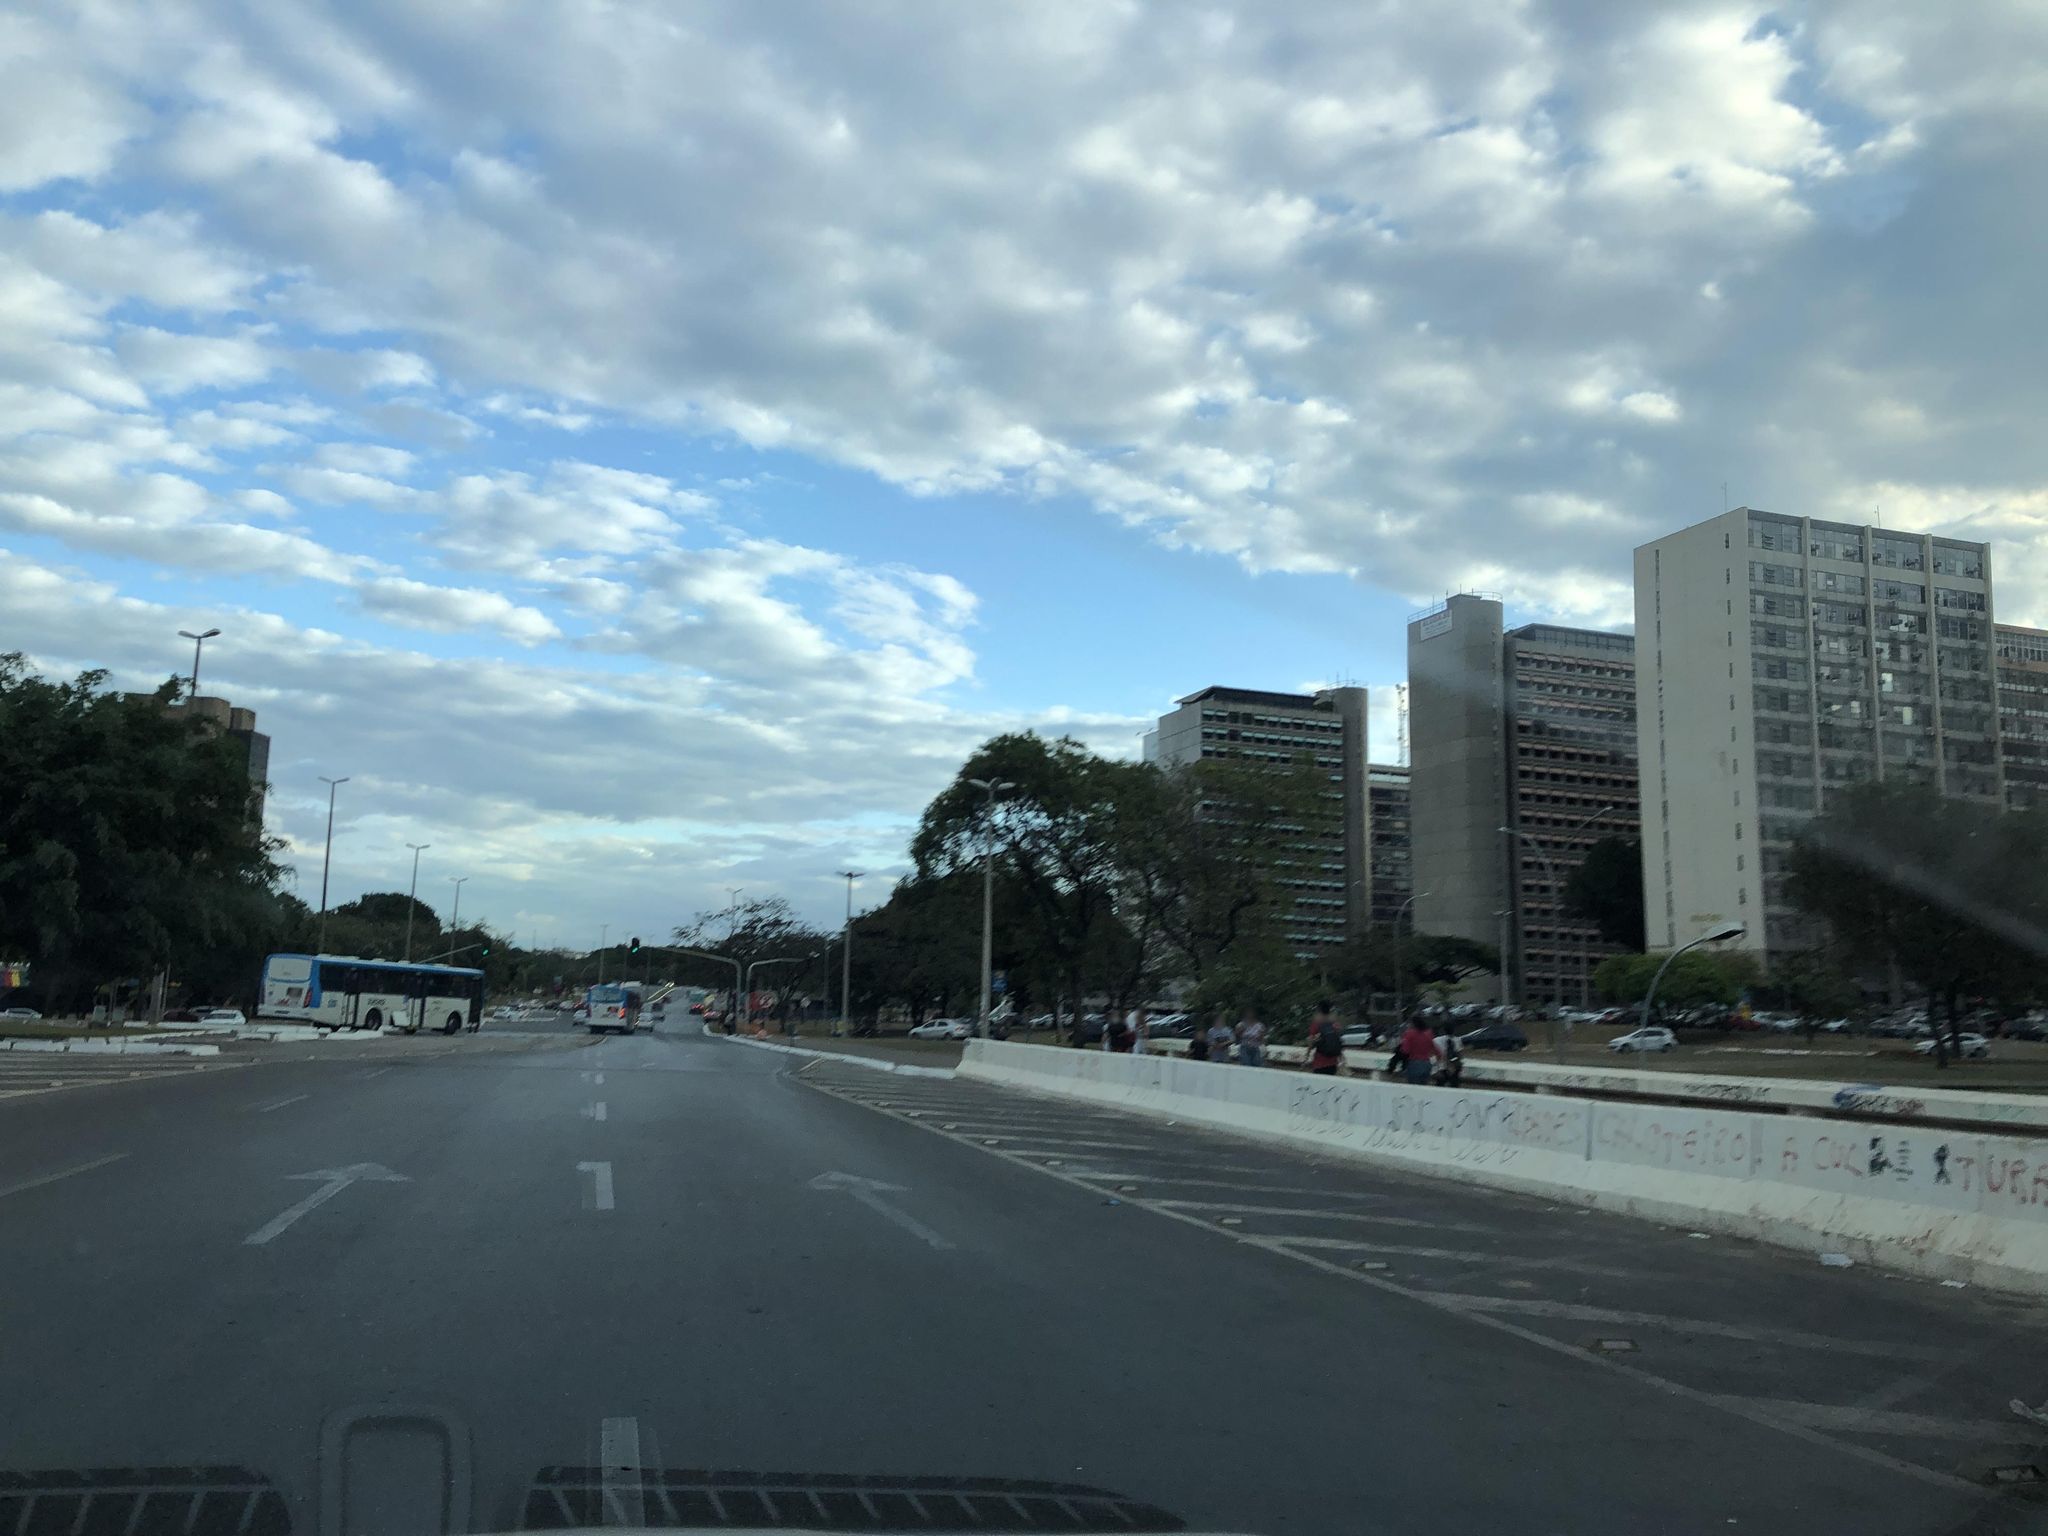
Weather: cloudy
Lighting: day
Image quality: good
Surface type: driving surface
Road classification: primary
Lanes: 2, 3
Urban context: suburban or peri-urban
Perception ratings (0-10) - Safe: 4.8, Lively: 7.04, Beautiful: 6.32, Boring: 3.27, Depressing: 6.45, Wealthy: 7.91